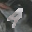
Label: 4